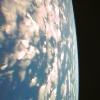
Label: cloud